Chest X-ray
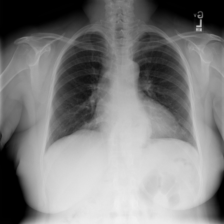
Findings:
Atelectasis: negative
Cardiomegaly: negative
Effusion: negative
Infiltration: negative
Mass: negative
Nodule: negative
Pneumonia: negative
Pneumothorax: negative
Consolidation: negative
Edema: negative
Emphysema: negative
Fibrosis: negative
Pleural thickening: negative
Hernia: negative